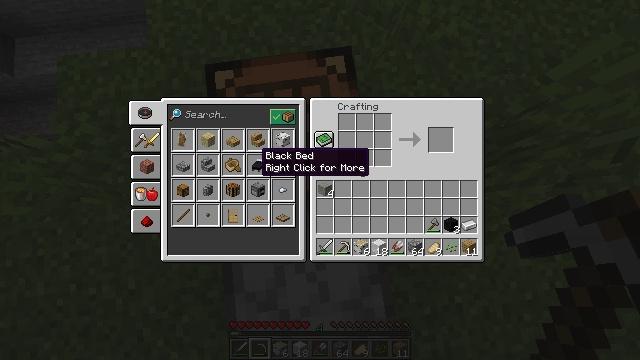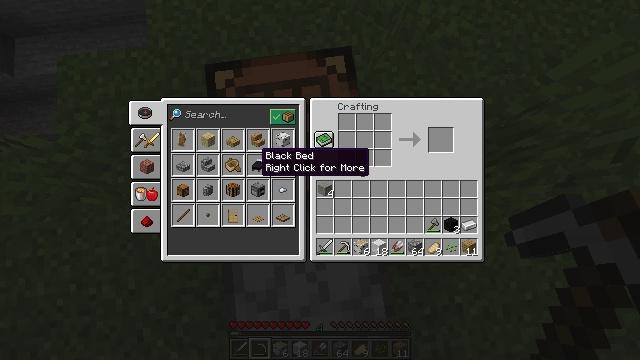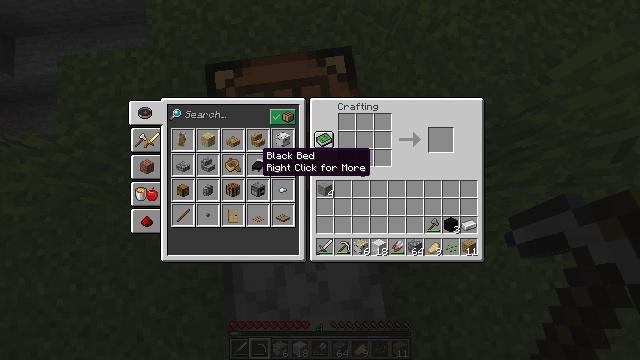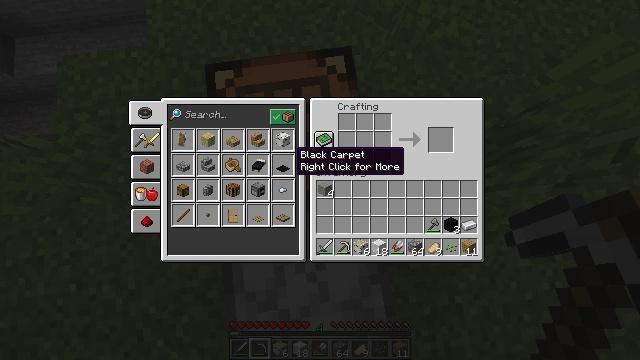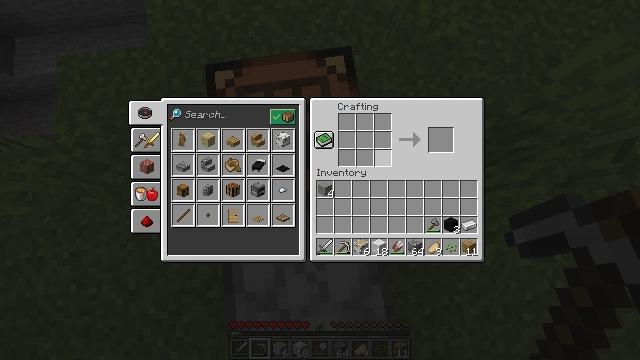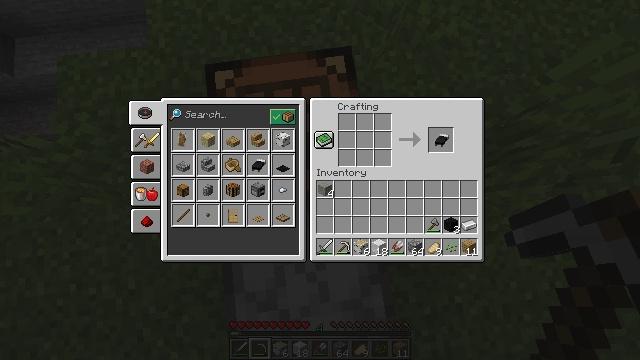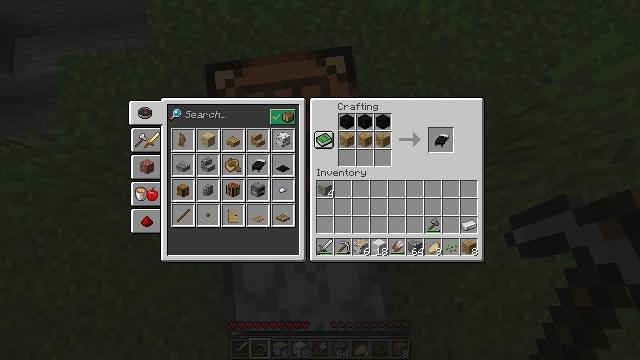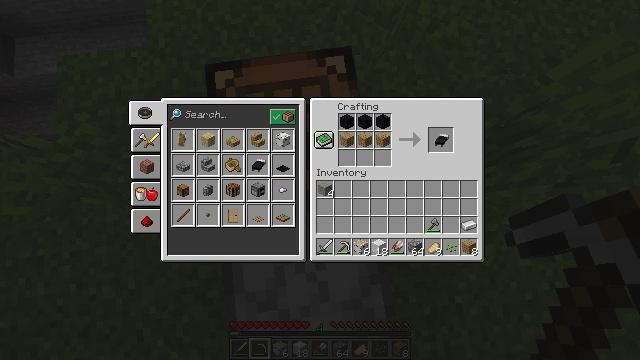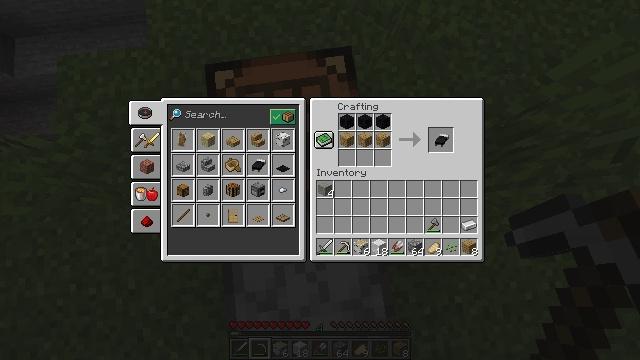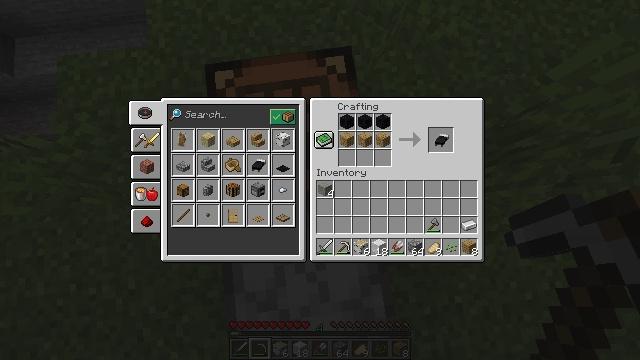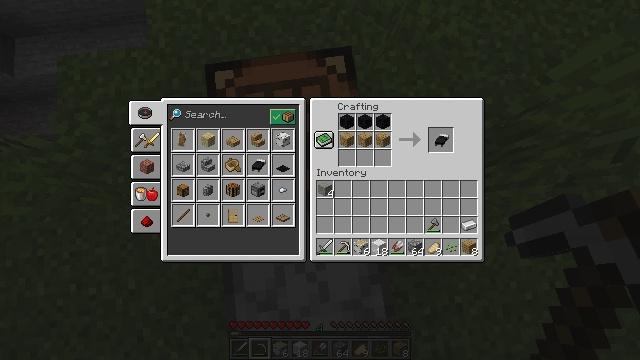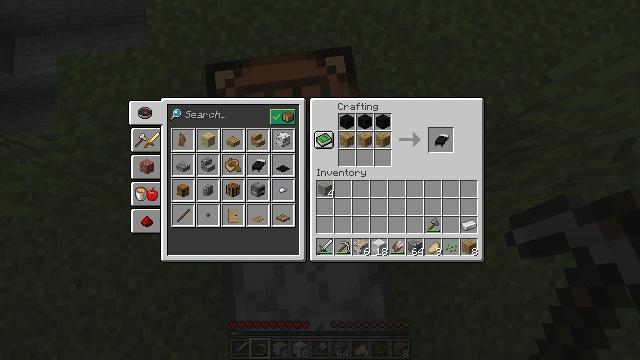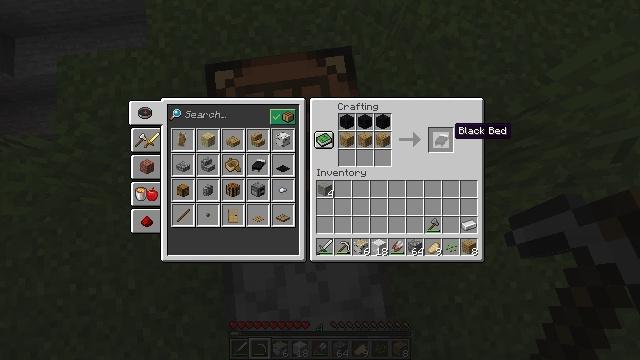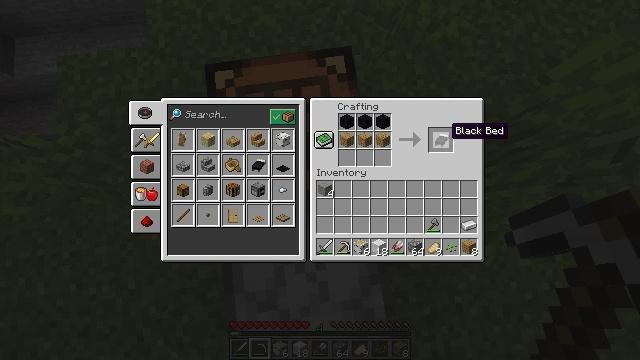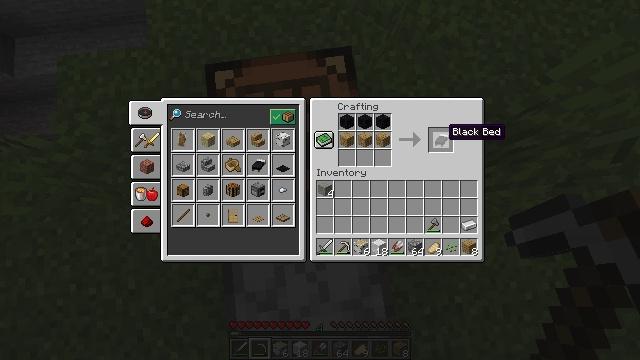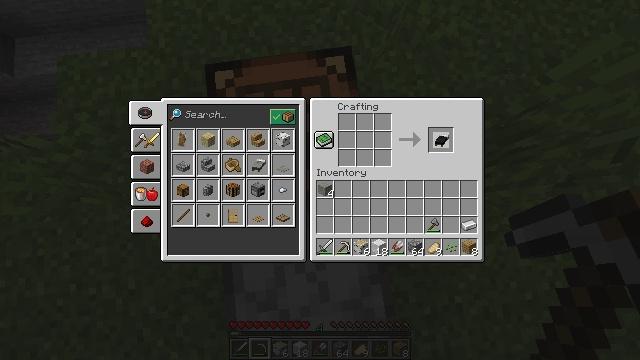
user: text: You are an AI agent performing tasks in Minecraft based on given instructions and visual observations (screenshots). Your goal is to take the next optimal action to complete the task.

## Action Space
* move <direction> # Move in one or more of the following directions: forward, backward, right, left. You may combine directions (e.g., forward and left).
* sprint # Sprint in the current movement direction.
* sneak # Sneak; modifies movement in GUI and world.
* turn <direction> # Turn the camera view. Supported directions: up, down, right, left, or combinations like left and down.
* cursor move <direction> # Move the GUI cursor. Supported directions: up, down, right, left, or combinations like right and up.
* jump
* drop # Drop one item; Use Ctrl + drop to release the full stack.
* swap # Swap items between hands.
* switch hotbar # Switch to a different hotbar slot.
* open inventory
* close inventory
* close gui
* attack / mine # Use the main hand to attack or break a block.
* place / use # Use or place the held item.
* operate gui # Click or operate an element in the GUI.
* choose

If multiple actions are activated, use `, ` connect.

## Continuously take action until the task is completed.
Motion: motion action
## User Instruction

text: Get a black bed by crafting with black wool.
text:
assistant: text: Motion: attack / mine
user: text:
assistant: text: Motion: no_op
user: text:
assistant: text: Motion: turn right
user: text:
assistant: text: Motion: turn right
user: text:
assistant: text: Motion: turn right and up
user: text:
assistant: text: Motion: no_op
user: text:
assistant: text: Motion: no_op
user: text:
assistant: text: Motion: no_op
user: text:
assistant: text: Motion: no_op
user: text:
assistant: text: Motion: no_op
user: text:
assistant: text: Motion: no_op
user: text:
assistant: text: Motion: no_op
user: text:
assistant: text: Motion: no_op
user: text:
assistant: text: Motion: no_op
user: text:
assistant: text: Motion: attack / mine
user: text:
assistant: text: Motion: attack / mine
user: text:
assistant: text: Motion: no_op
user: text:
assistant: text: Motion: turn down
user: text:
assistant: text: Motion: turn down
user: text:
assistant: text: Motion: no_op